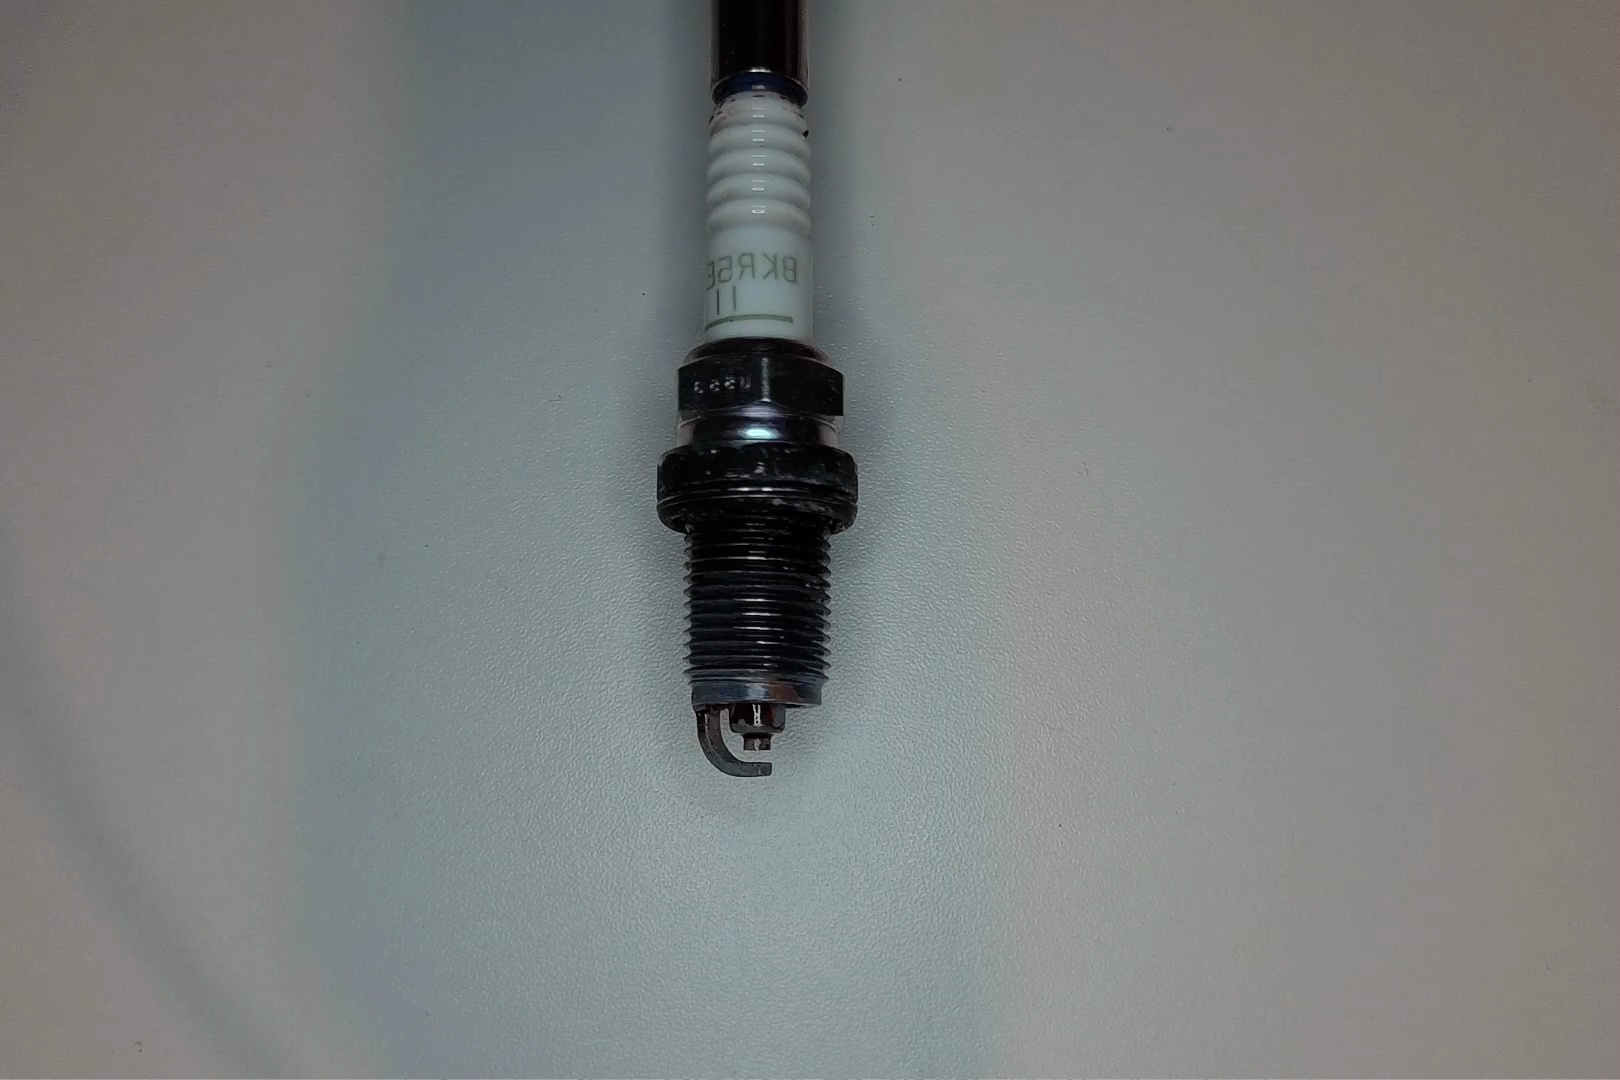
Label: anomaly